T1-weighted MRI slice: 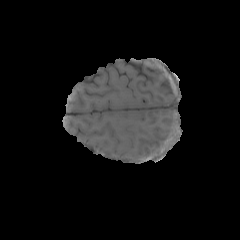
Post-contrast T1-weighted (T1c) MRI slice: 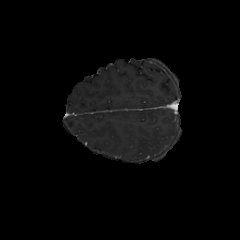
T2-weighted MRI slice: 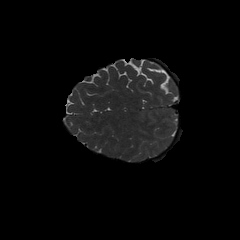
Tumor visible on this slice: no